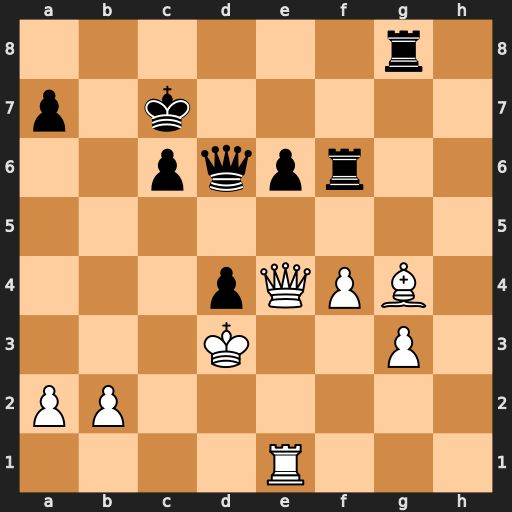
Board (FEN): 6r1/p1k5/2pqpr2/8/3pQPB1/3K2P1/PP6/4R3
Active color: w
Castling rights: -
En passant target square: -
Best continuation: Qh7+ Kb6 Qxg8